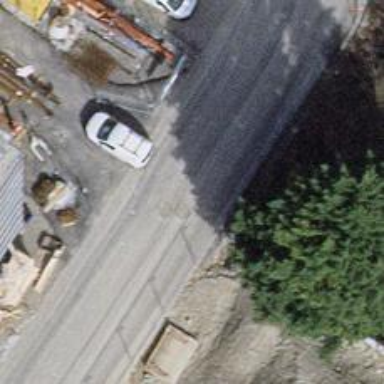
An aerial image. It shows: Pedestrian path with asphalt surface.